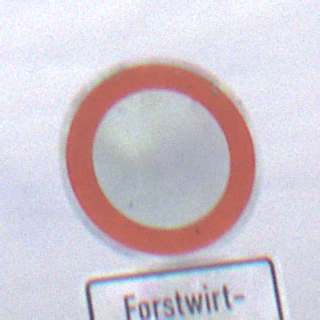
Verkehrszeichen: VerbotFahrzeugeAllerArt
Zusatzzeichen unten: BesondereFahrzeugeUndTransportgueter7
Umgebung: Outdoor, Nature
Tageszeit: Midday
Wetter: PartlyCloudy
Licht: Natural
Jahreszeit: NotSpecified
Kontrast: MediumContrast